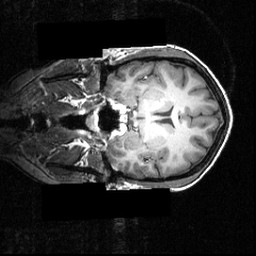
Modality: T1w
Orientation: coronal
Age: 26
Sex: female
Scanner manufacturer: siemens
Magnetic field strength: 3.951 T
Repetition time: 1.5 s
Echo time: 0.00335 s